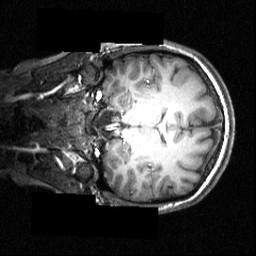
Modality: T1w
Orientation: coronal
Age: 19
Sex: female
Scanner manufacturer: siemens
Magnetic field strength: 3.951 T
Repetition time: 1.5 s
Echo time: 0.00335 s